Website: crate-barrel
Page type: account-dashboard
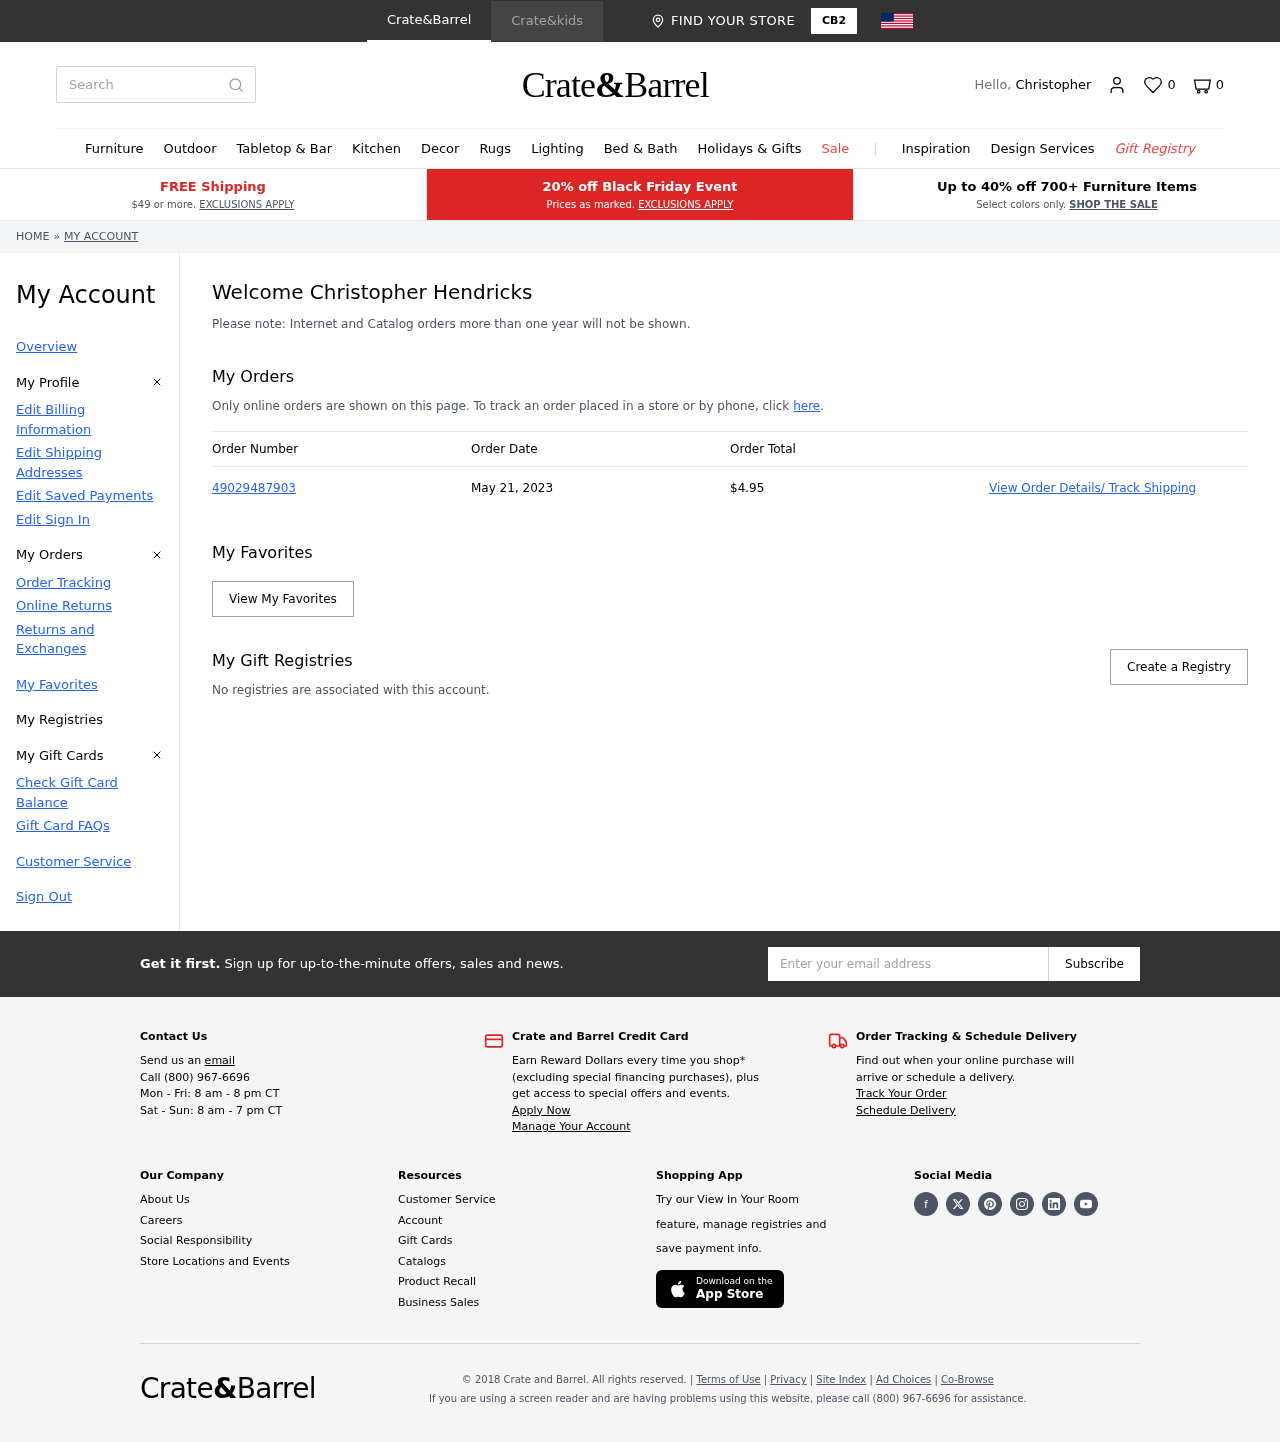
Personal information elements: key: PII_EMAIL
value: chendricks@gmail.com
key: PII_FIRSTNAME
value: Christopher
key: PII_FULLNAME
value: Christopher Hendricks
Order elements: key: ORDER_NUM_ITEMS
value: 0
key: ORDER_NUMBER
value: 49029487903
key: ORDER_DATE
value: May 21, 2023
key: ORDER_TOTAL
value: $4.95
Search elements: key: HEADER_SEARCH
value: Search
Other elements: key: FAVORITES_COUNT
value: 0